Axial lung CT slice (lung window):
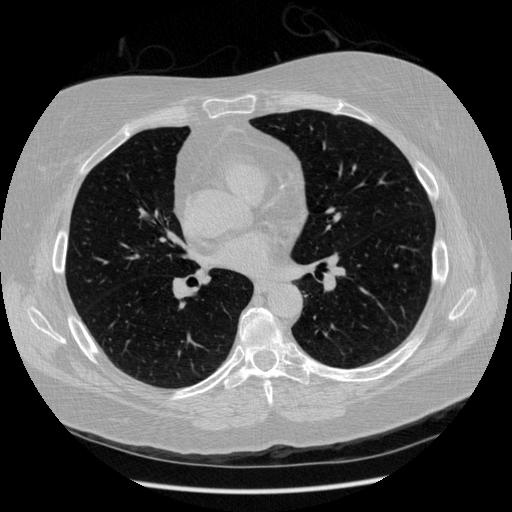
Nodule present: no